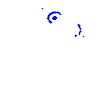
Particle: kaon